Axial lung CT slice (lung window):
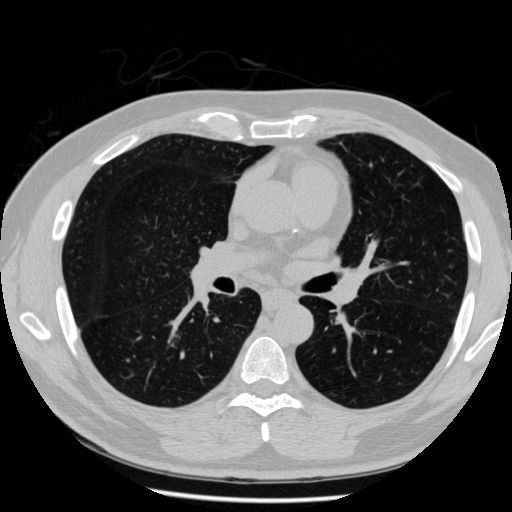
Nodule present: no